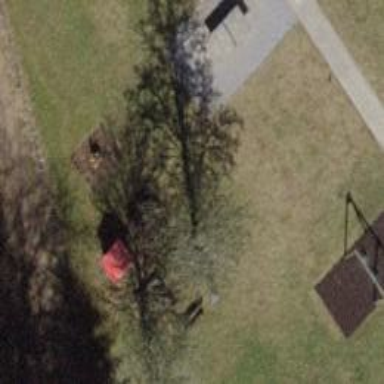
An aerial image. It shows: Picnic table located in leisure land area.